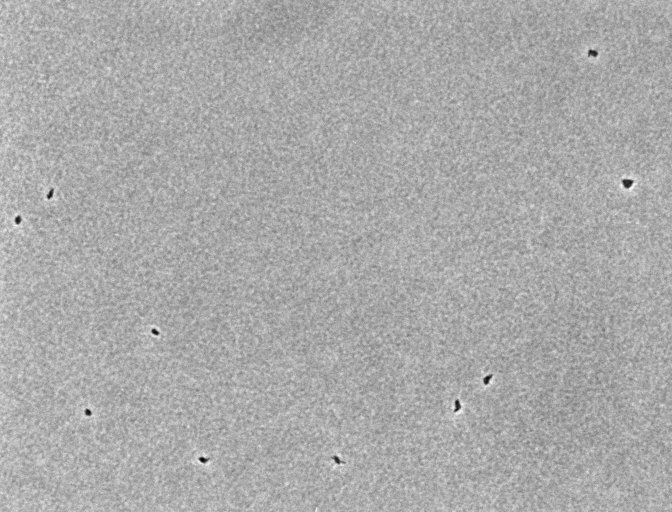
Phase contrast microscopy, 20x objective, 3 h incubation